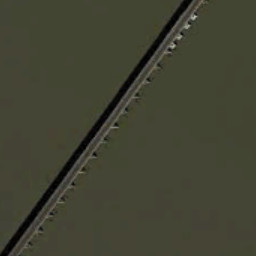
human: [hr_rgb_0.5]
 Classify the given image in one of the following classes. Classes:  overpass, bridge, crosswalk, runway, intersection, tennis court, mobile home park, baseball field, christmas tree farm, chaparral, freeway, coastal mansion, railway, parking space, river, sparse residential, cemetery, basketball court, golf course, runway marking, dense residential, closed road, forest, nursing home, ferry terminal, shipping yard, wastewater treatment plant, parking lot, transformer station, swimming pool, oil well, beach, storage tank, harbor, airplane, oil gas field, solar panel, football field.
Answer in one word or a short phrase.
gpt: bridge